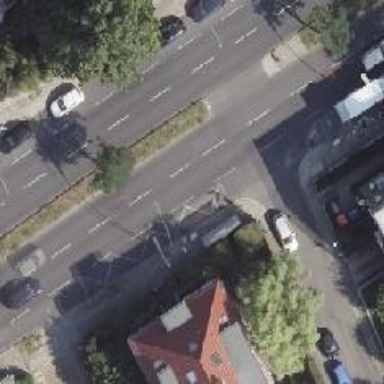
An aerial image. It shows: Secondary road with asphalt surface. It is dual carriageway with shared busway on the right for cyclists.